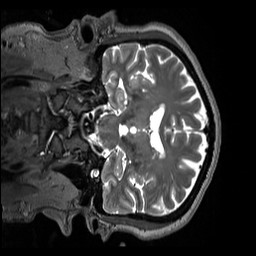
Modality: T2w
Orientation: coronal
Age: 66
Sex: male
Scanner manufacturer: siemens
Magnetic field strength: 3 T
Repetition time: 3.2 s
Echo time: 0.412 s